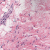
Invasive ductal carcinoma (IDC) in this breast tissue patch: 0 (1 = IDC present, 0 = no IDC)